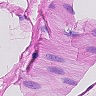
Metastatic tissue present: no